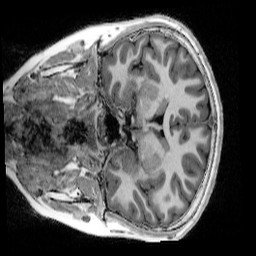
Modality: UNIT1_denoised
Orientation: coronal
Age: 11
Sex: male
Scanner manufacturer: siemens
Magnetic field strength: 3 T
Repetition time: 4 s
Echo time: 0.00303 s